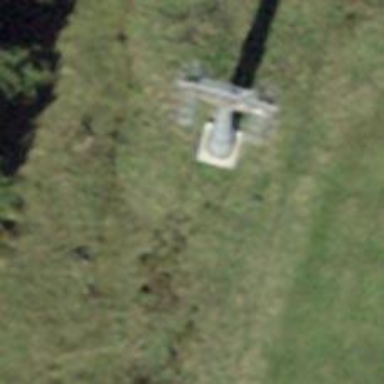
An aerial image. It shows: Pylon used for aerialway.